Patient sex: M
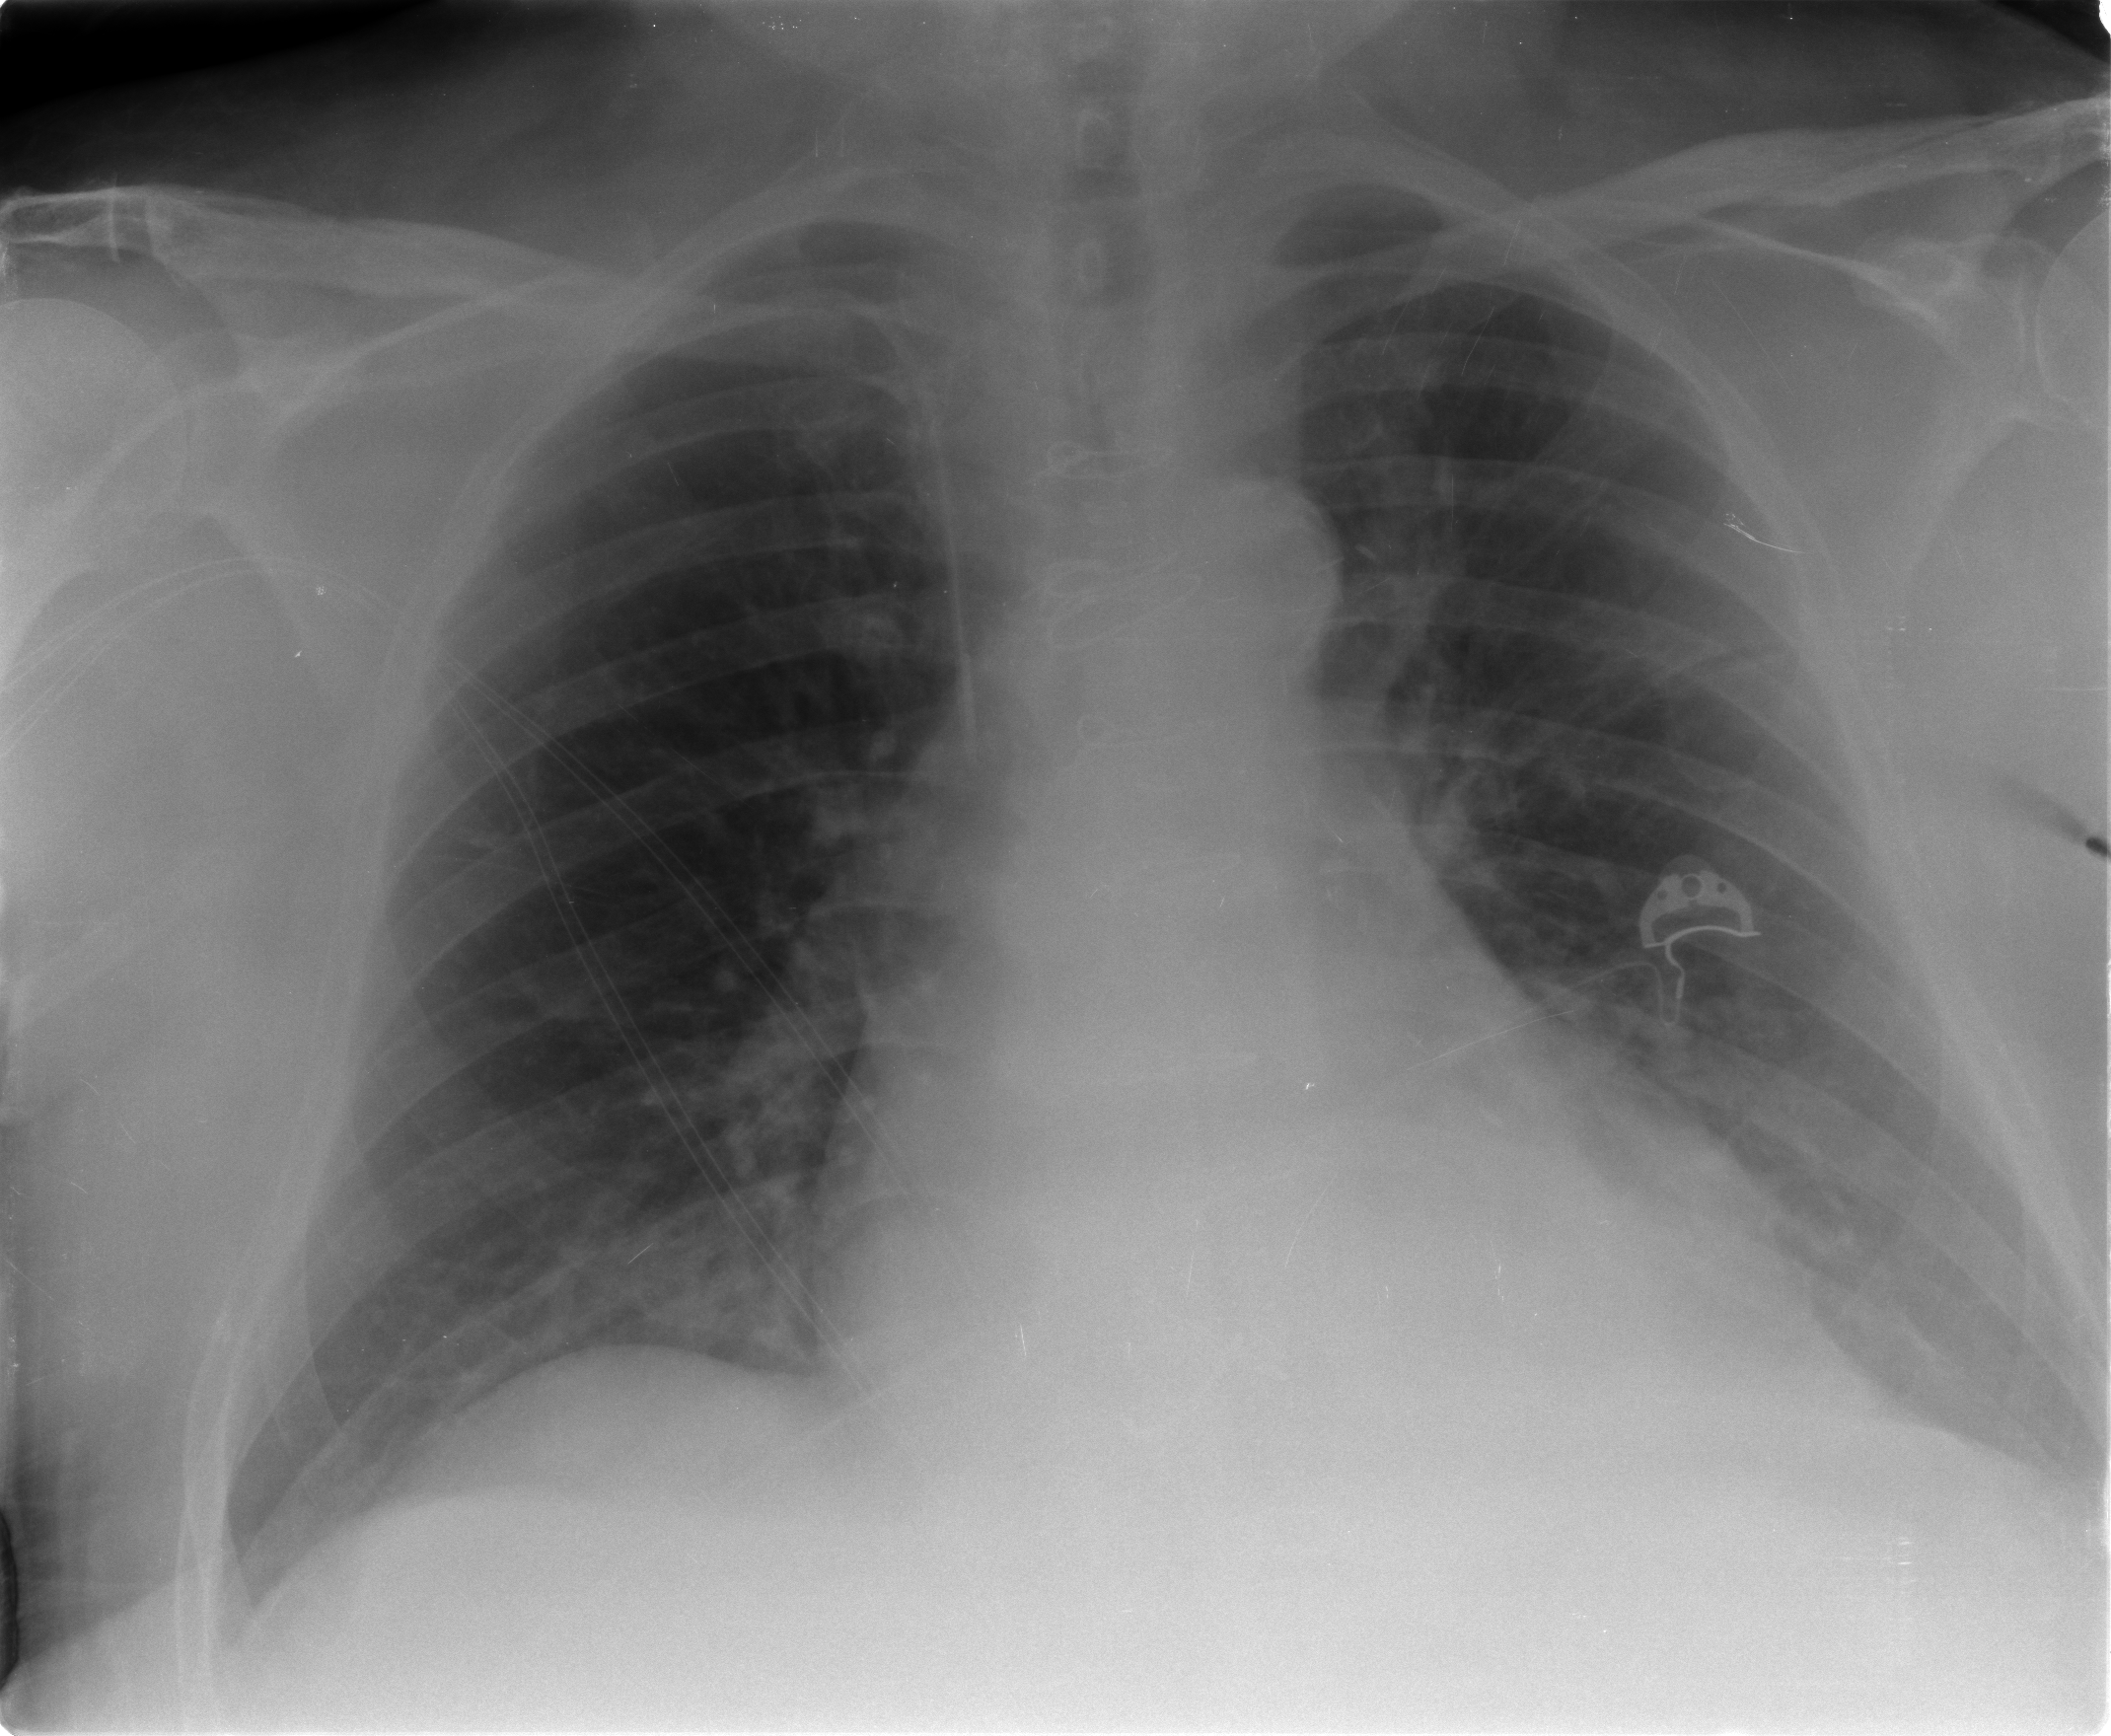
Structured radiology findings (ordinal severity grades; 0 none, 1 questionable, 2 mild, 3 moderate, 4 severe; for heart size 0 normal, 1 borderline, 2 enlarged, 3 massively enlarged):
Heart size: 2
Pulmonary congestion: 1
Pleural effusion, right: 0
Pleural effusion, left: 1
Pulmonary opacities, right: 1
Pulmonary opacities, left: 0
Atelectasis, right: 2
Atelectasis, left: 2